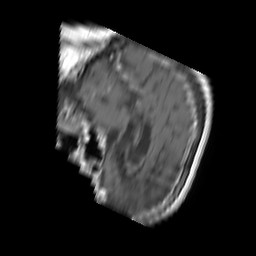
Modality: T1w
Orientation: sagittal
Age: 86
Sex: female
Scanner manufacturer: philips
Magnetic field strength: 1.5 T
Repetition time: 0.55 s
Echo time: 0.015 s